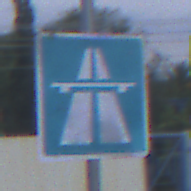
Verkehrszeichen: Autobahn
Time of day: SunriseSunset
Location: Outdoor (Suburban)
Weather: PartlyCloudy
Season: NotSpecified
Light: Natural